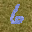
Label: 6